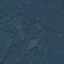
Label: Forest